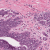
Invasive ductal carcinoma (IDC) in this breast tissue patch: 0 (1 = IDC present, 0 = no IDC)